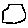
Label: hexagon